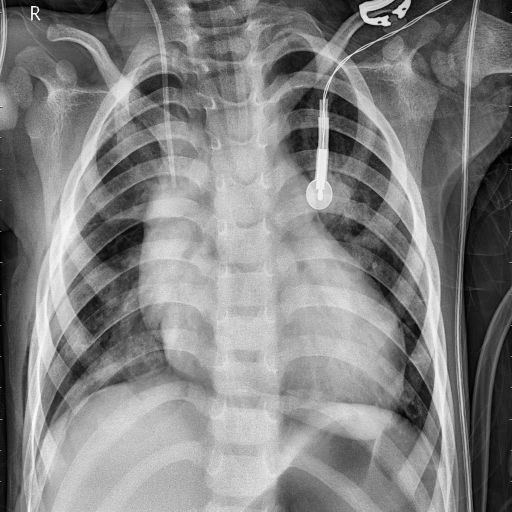
Finding: PNEUMONIA